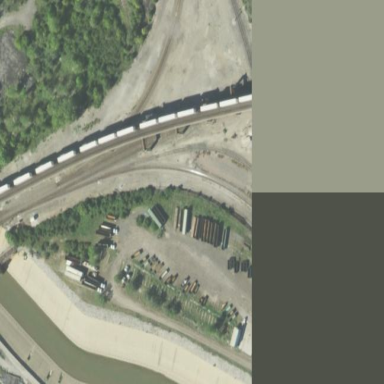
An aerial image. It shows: Junction on the railway landuse.